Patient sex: M
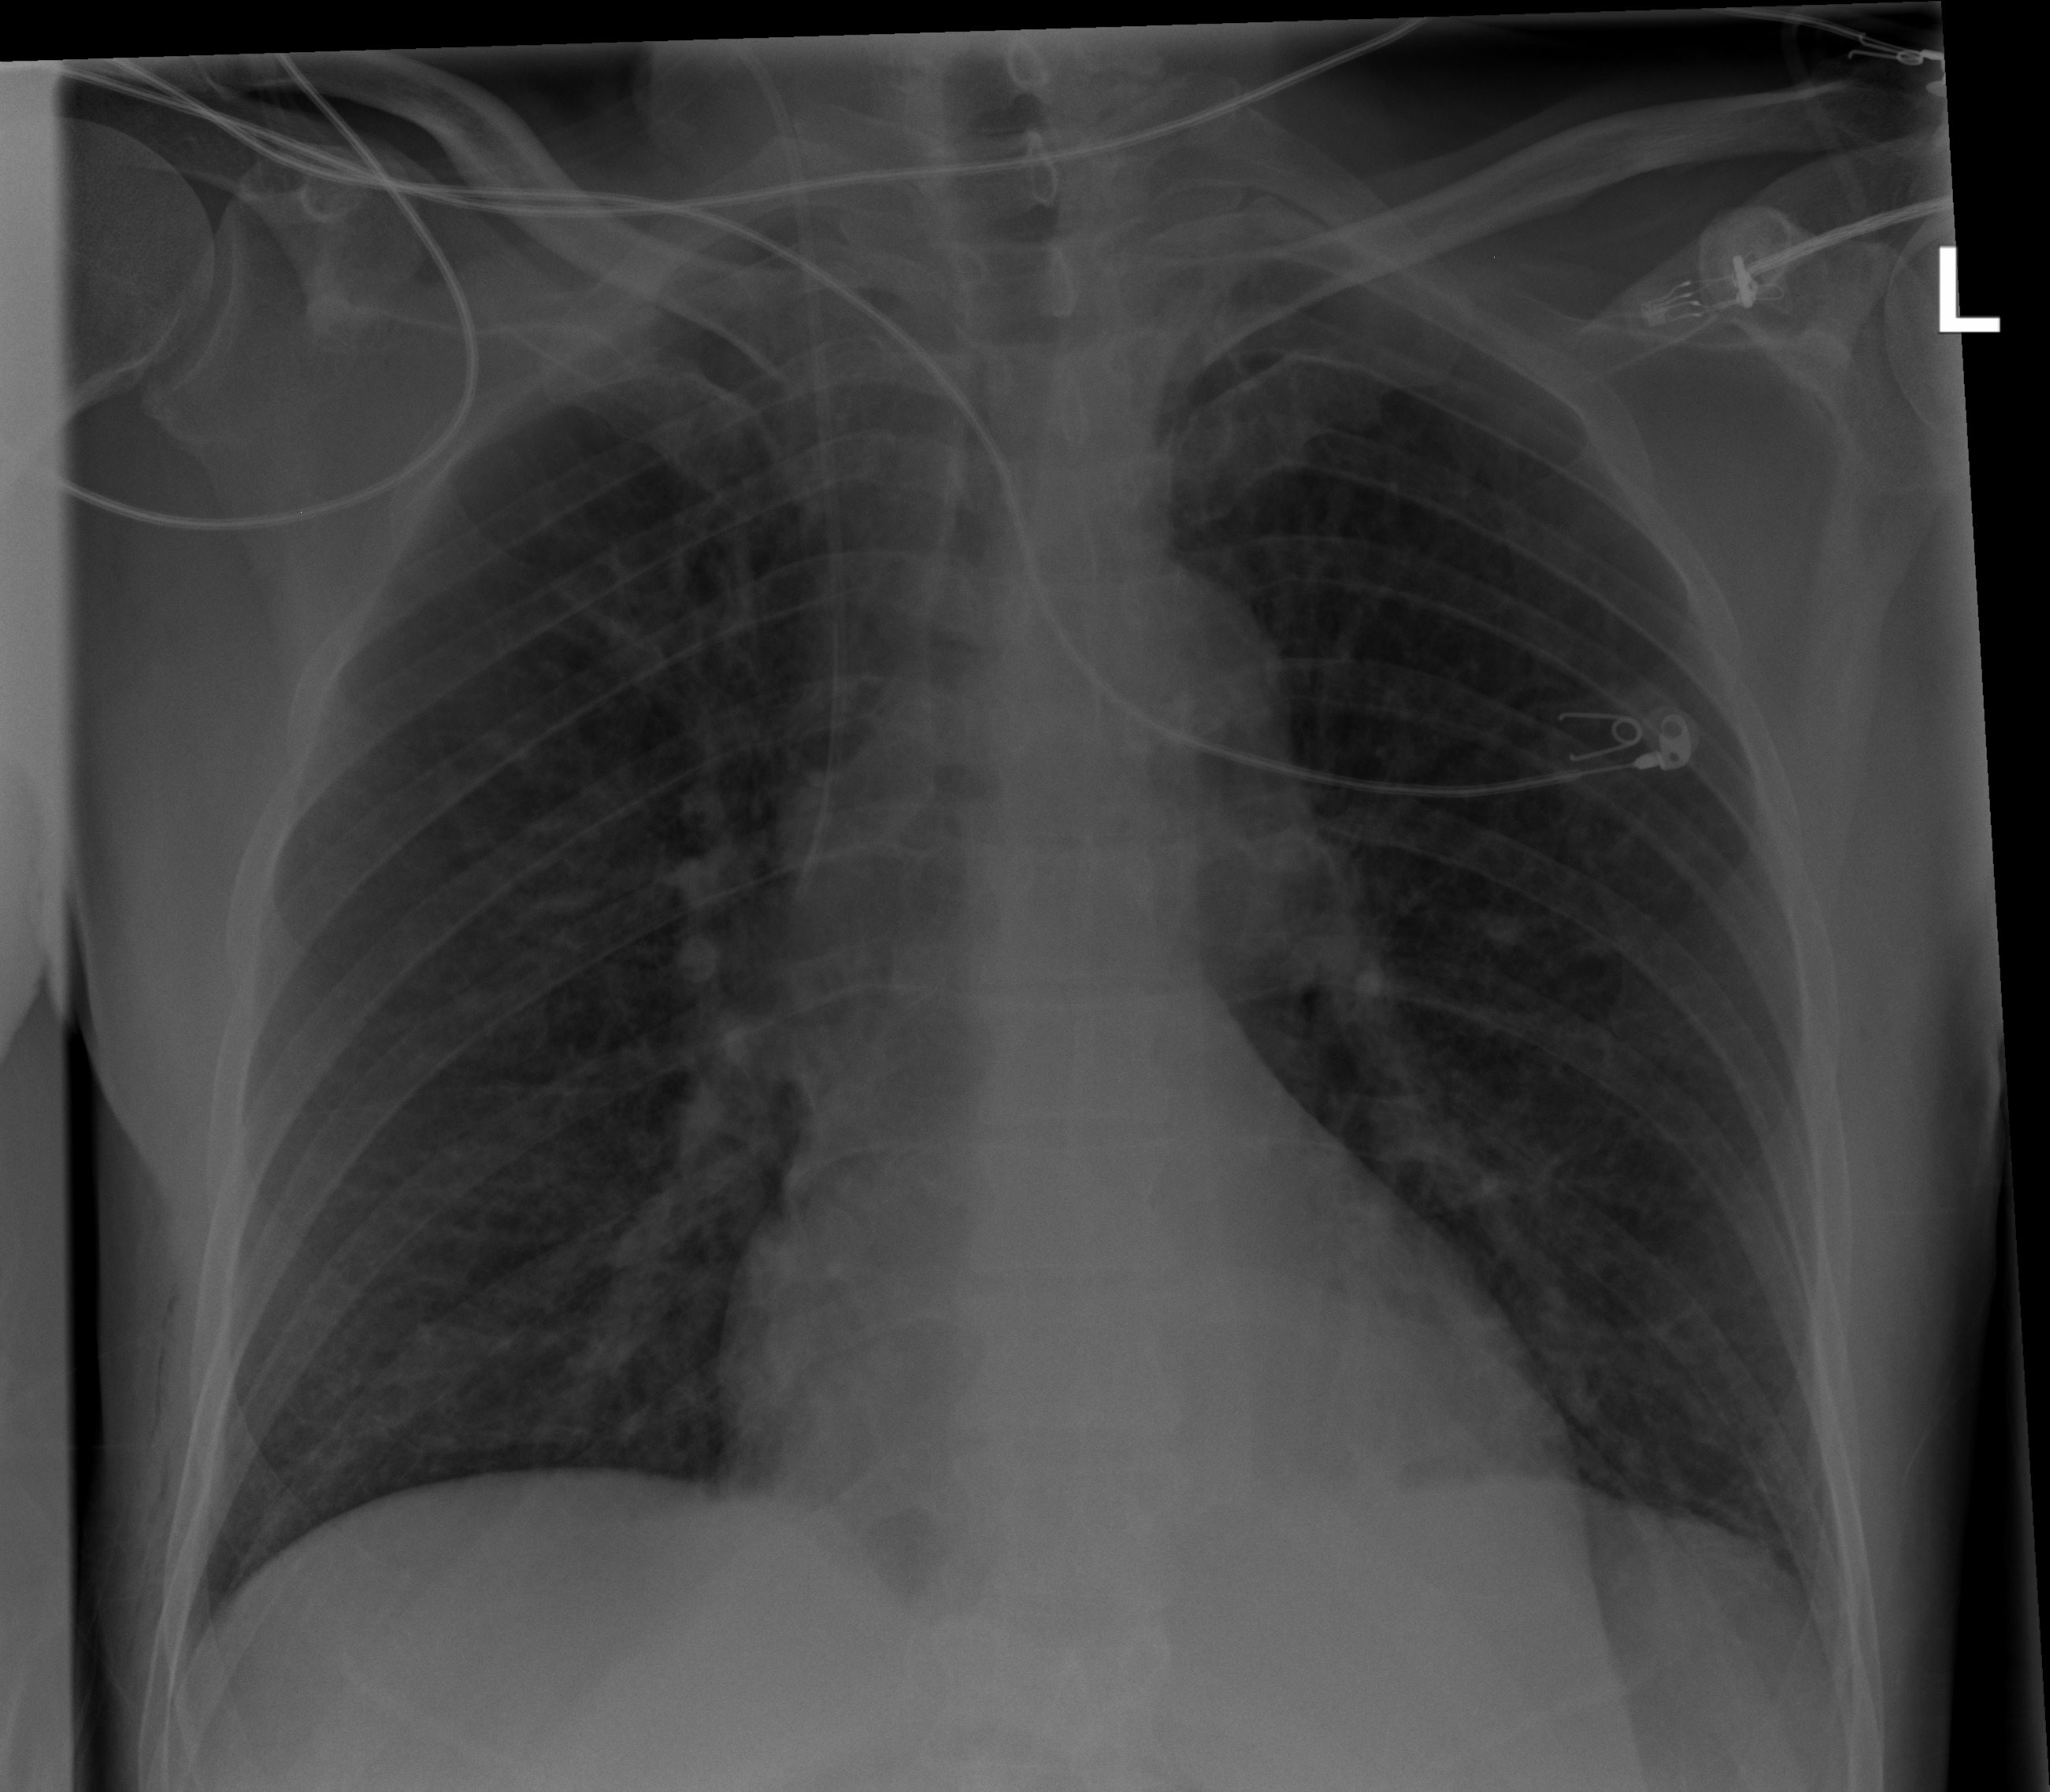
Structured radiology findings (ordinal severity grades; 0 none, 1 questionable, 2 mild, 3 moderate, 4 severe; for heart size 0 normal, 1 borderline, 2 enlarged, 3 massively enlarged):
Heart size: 0
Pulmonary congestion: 1
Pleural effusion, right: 0
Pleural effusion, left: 0
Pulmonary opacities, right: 1
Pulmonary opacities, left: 1
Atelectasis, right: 0
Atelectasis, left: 2